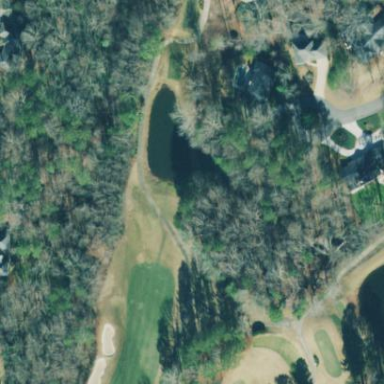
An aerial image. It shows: Water hazard on golf course.